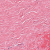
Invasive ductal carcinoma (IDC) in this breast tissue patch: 0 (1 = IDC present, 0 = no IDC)